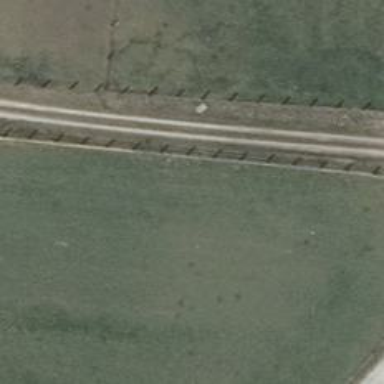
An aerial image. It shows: Grass track.